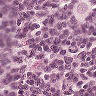
Metastatic tissue present: yes